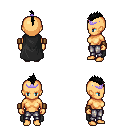
a pixel art fantasy rpg character, female body template, human, tanned skin, black cape, metal pants, black mohawk hairstyle, purple tiara, leather bracers, four views (front, back, left, right), 2x2 character sprite sheet, small pixel art, hard edges, no anti-aliasing